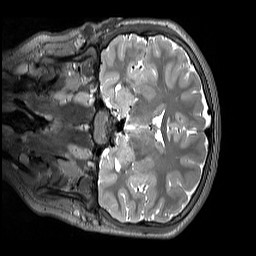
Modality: T2w
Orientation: coronal
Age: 13
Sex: male
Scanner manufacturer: siemens
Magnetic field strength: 3 T
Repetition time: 3.2 s
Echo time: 0.408 s